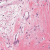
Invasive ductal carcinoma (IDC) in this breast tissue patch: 1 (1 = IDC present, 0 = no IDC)